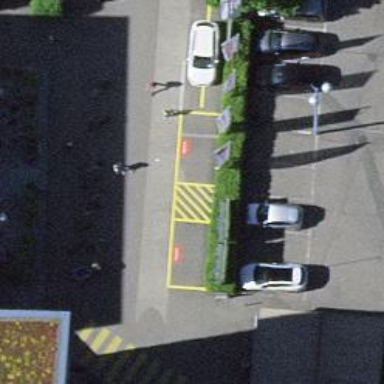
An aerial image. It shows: Car sharing facility.